Question: My ASP.NET (running with .NET 4.0) site is throwing an error.
Error:
The page you are requesting cannot be served because of the ISAPI and CGI Restriction list settings on the Web server.
I've tried doing the steps in this article. I didn't have a CGI/ISAPI option, so I clicked on "ISAPI Filters". The "Restriction" column seems to be missing.
<URL>

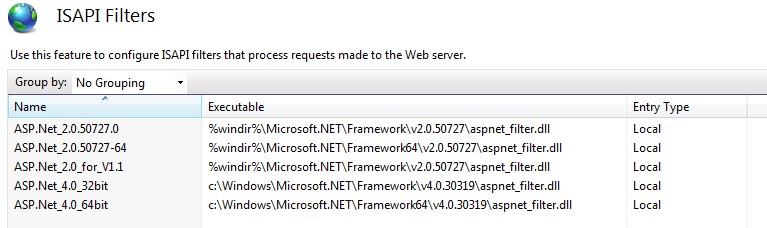
Answer: You are looking in the wrong place. You have opened the "ISAPI Filters" feature, not the "ISAPI and CGI Restrictions" feature:

Open that feature and you will see the restrictions column.